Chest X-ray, PA view. Patient: 37 years old, sex M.
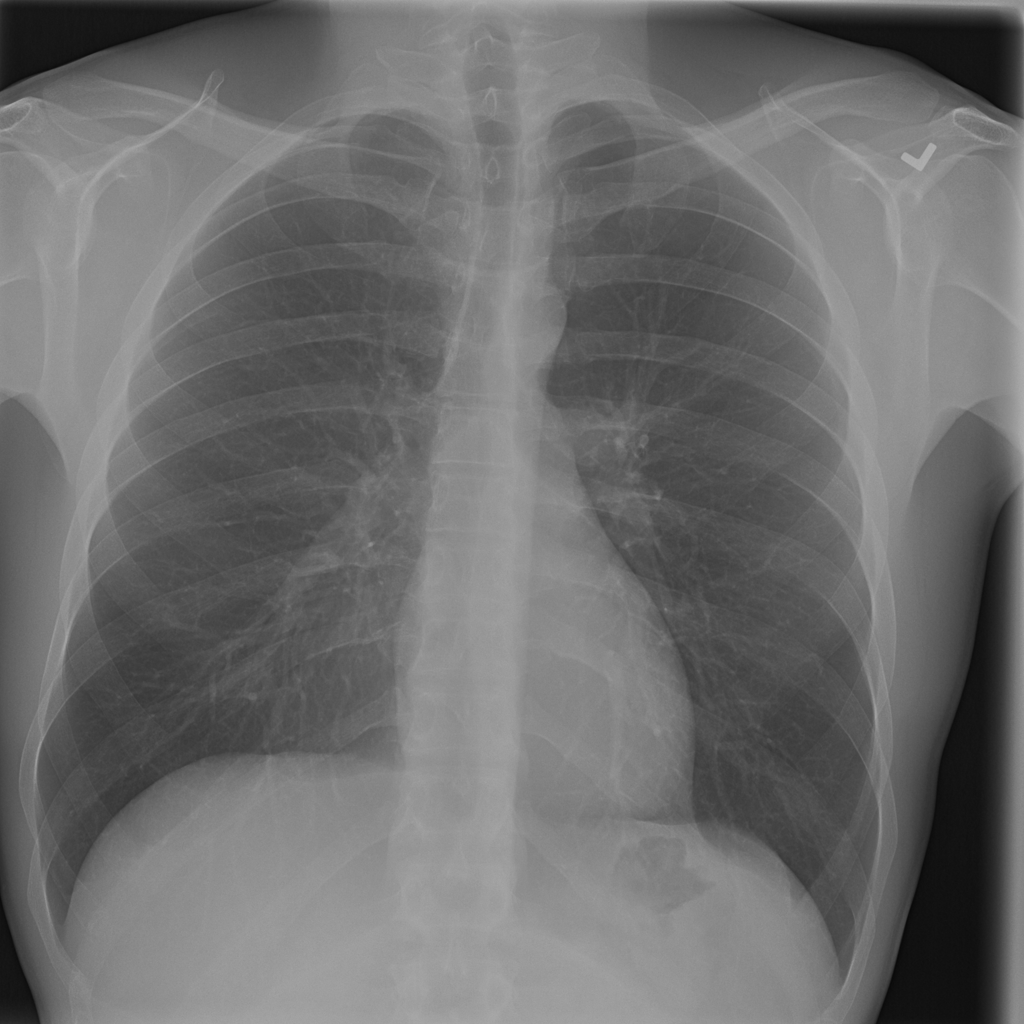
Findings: No Finding